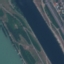
Label: River